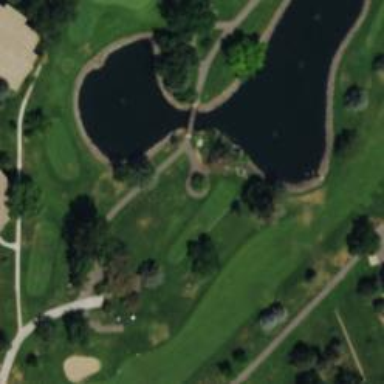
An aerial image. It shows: Well-maintained footway resembling golf cart path with grade 1 track type.